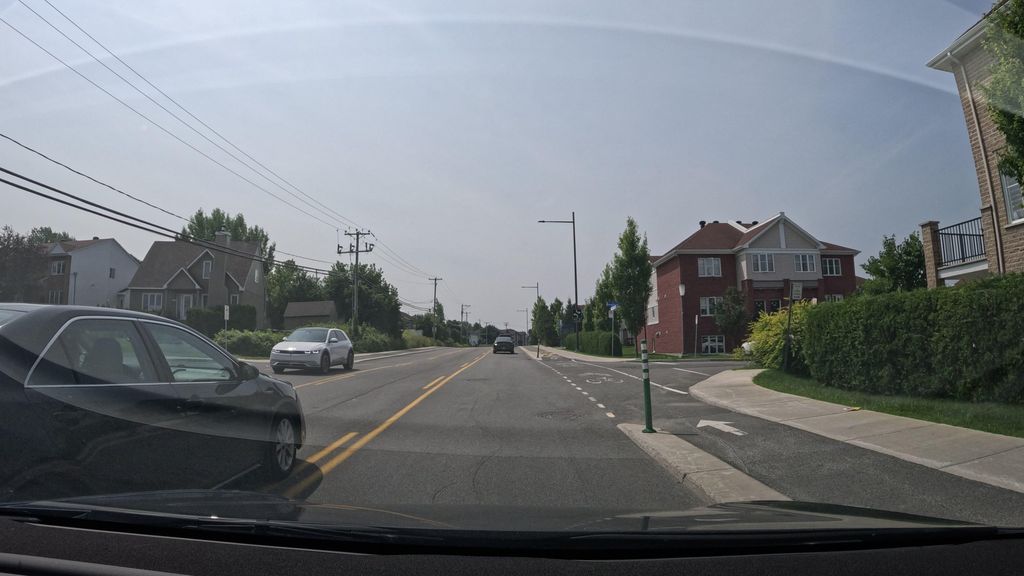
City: montreal